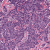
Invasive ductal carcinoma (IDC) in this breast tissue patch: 1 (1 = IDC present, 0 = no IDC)